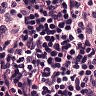
Metastatic tissue present: no